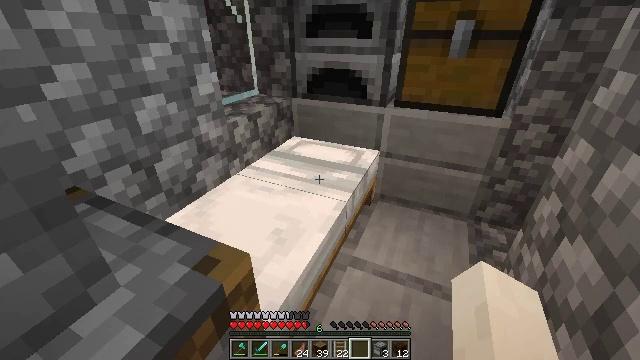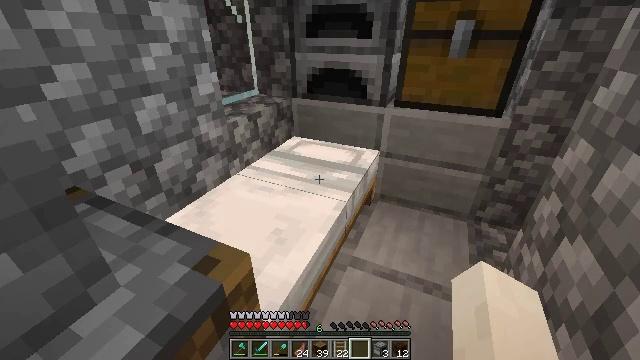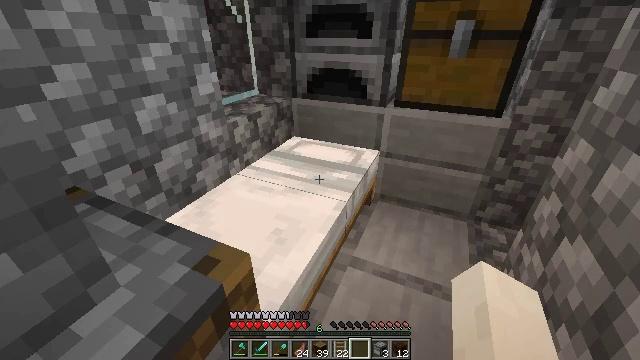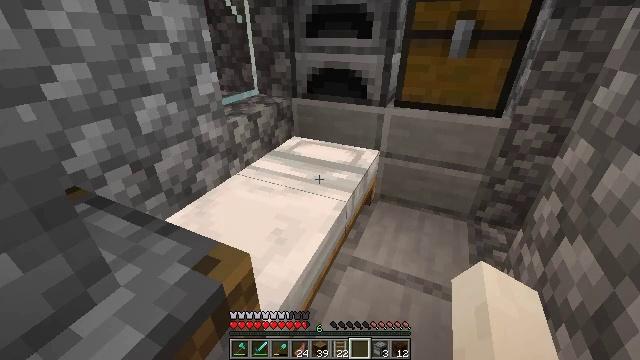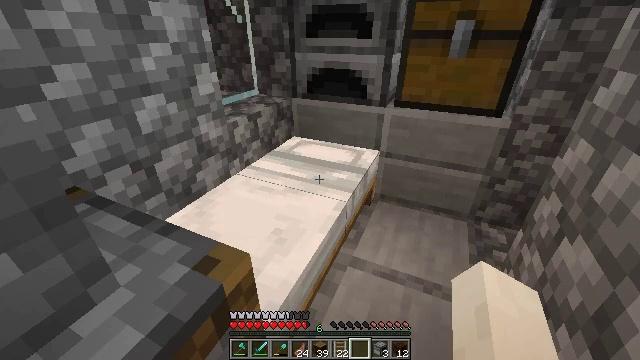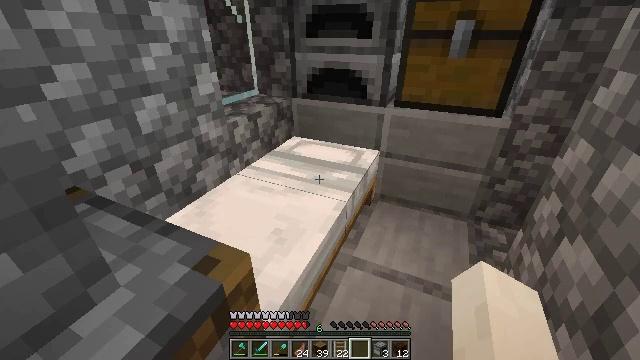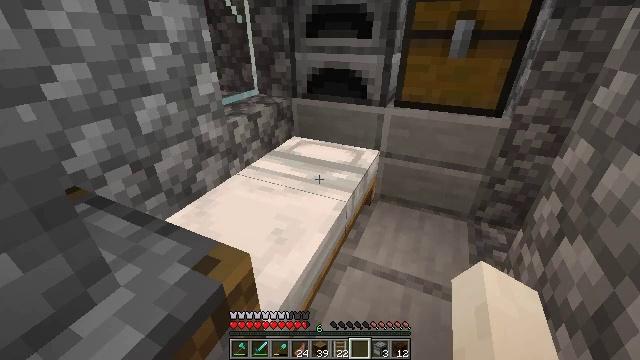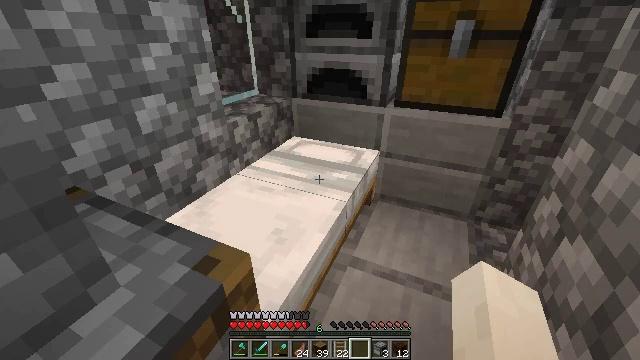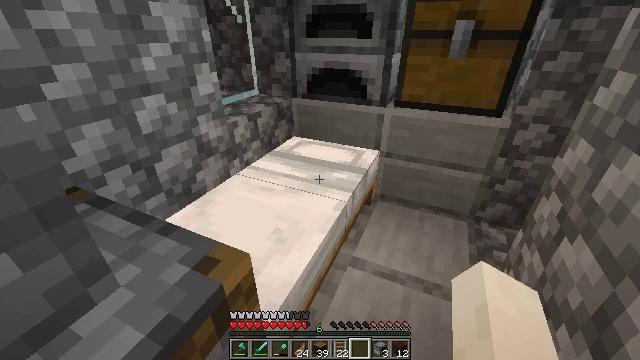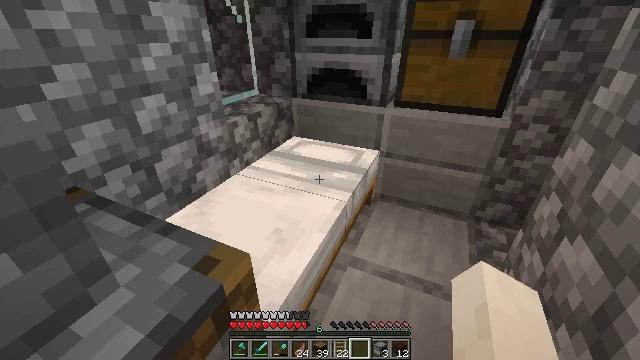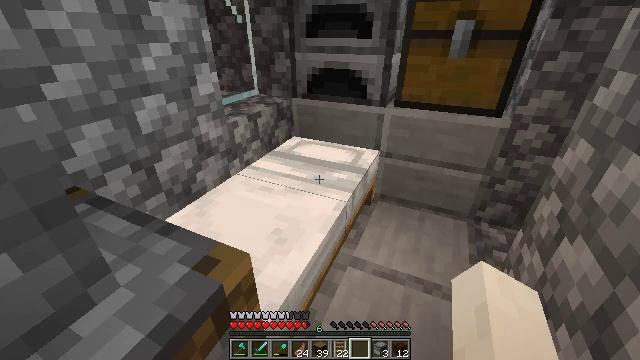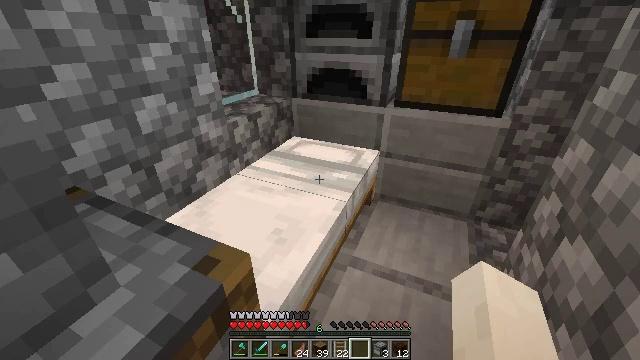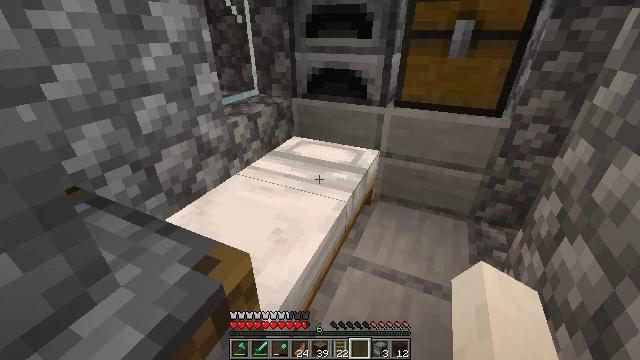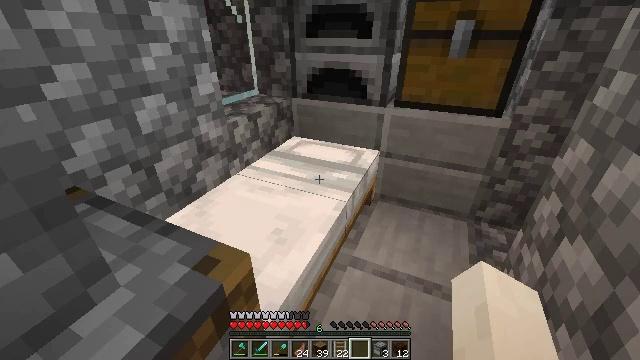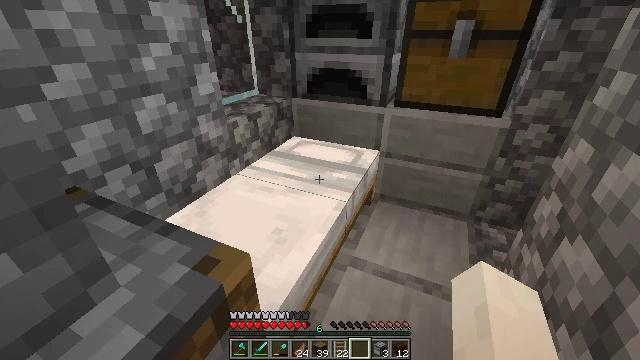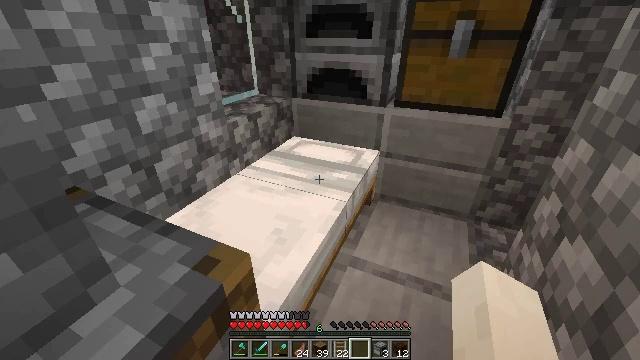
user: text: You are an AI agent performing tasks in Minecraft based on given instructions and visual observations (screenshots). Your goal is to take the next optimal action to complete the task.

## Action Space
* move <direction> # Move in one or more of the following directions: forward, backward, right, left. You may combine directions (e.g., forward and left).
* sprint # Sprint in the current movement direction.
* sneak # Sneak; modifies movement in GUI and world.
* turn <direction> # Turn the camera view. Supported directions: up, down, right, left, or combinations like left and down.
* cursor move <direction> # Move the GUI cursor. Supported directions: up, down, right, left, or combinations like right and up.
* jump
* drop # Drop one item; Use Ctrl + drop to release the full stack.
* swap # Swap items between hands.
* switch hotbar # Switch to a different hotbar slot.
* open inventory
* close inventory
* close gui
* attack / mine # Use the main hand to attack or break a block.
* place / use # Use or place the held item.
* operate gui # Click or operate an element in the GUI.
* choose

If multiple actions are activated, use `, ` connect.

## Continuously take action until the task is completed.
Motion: motion action
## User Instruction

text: Harvest the large fern for decoration.
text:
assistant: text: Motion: no_op
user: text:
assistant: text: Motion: no_op
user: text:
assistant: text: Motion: no_op
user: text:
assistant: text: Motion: no_op
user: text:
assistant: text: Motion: no_op
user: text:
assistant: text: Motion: no_op
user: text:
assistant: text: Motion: no_op
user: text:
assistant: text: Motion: no_op
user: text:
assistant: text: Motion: no_op
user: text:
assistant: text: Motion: no_op
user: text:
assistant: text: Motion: no_op
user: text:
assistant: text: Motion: no_op
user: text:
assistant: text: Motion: no_op
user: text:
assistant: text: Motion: no_op
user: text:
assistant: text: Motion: no_op
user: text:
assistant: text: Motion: no_op
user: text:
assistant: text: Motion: no_op
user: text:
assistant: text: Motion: no_op
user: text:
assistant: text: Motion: no_op
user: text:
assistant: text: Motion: no_op
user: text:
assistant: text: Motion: no_op
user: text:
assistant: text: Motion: no_op
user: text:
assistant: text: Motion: no_op
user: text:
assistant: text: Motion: no_op
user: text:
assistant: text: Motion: no_op
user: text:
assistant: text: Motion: no_op
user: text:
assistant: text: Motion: no_op
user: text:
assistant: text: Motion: no_op
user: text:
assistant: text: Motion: no_op
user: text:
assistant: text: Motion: no_op